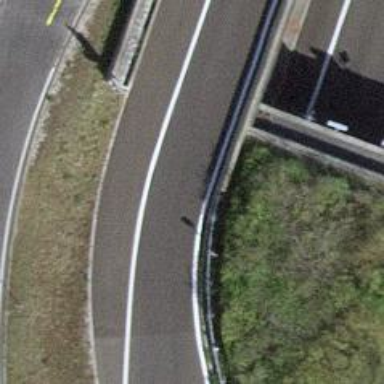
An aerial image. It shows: Motorway link.